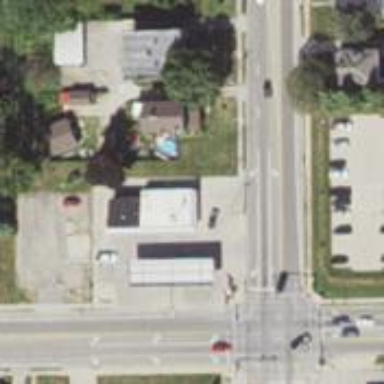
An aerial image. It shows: Convenience shop.